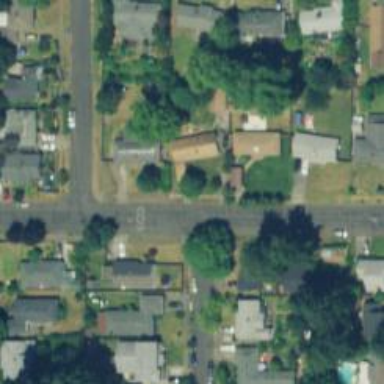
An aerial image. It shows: Residential road with sidewalk on the left side.